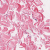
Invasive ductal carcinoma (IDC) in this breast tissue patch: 0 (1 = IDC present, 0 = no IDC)